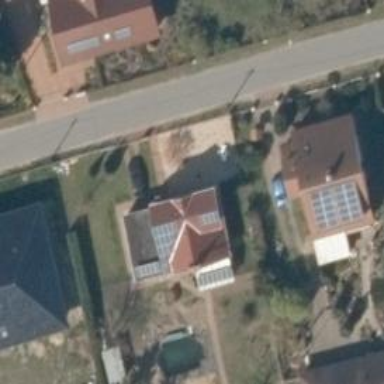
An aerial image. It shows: Simple house.